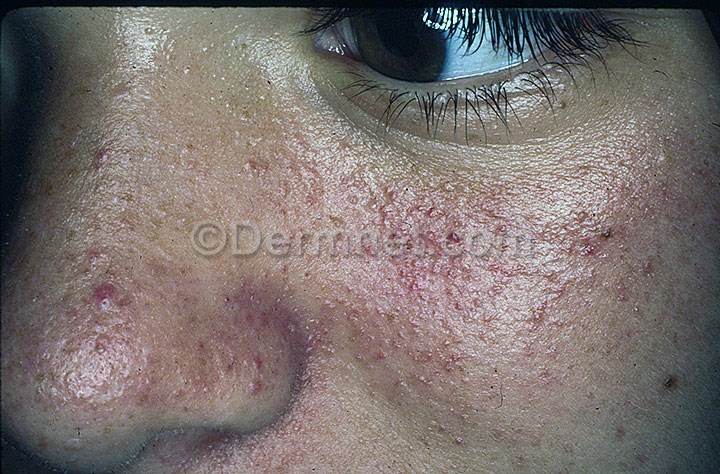
Disease: Systemic Disease